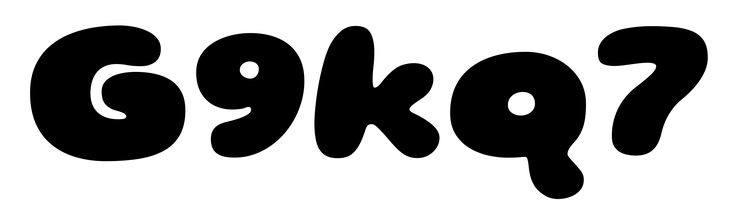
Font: Gluten_Black